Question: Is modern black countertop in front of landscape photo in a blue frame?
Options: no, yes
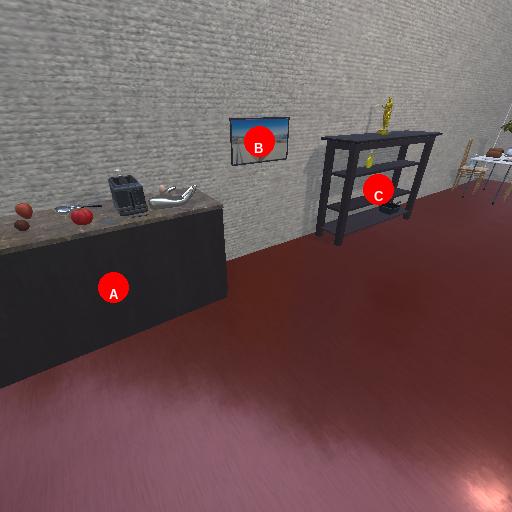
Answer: no